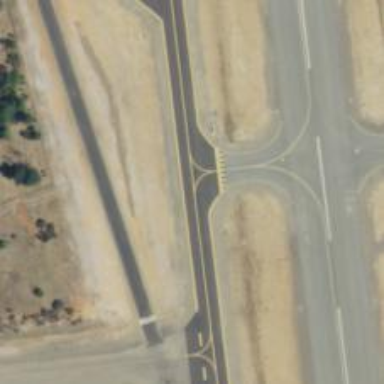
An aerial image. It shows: View of taxiway at the airport.